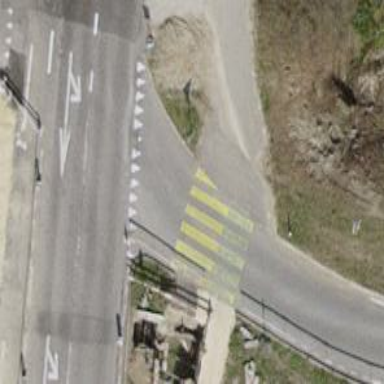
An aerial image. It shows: Footway with fine gravel surface.